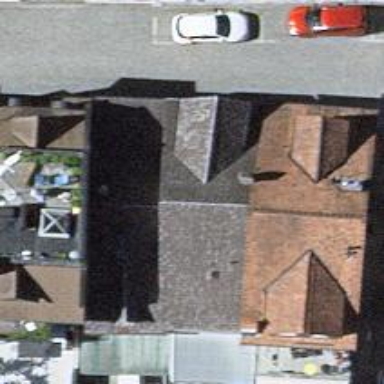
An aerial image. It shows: Restaurant.